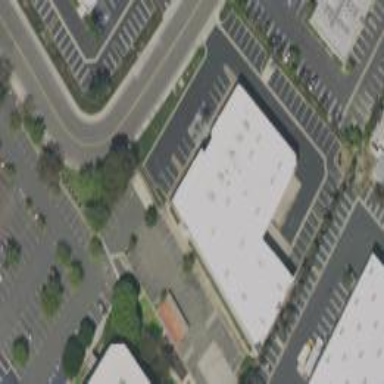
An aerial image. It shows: Commercial building.